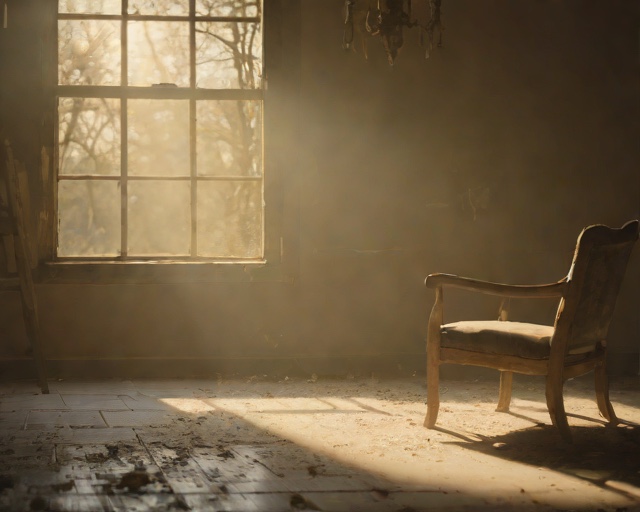
Category: Get Well